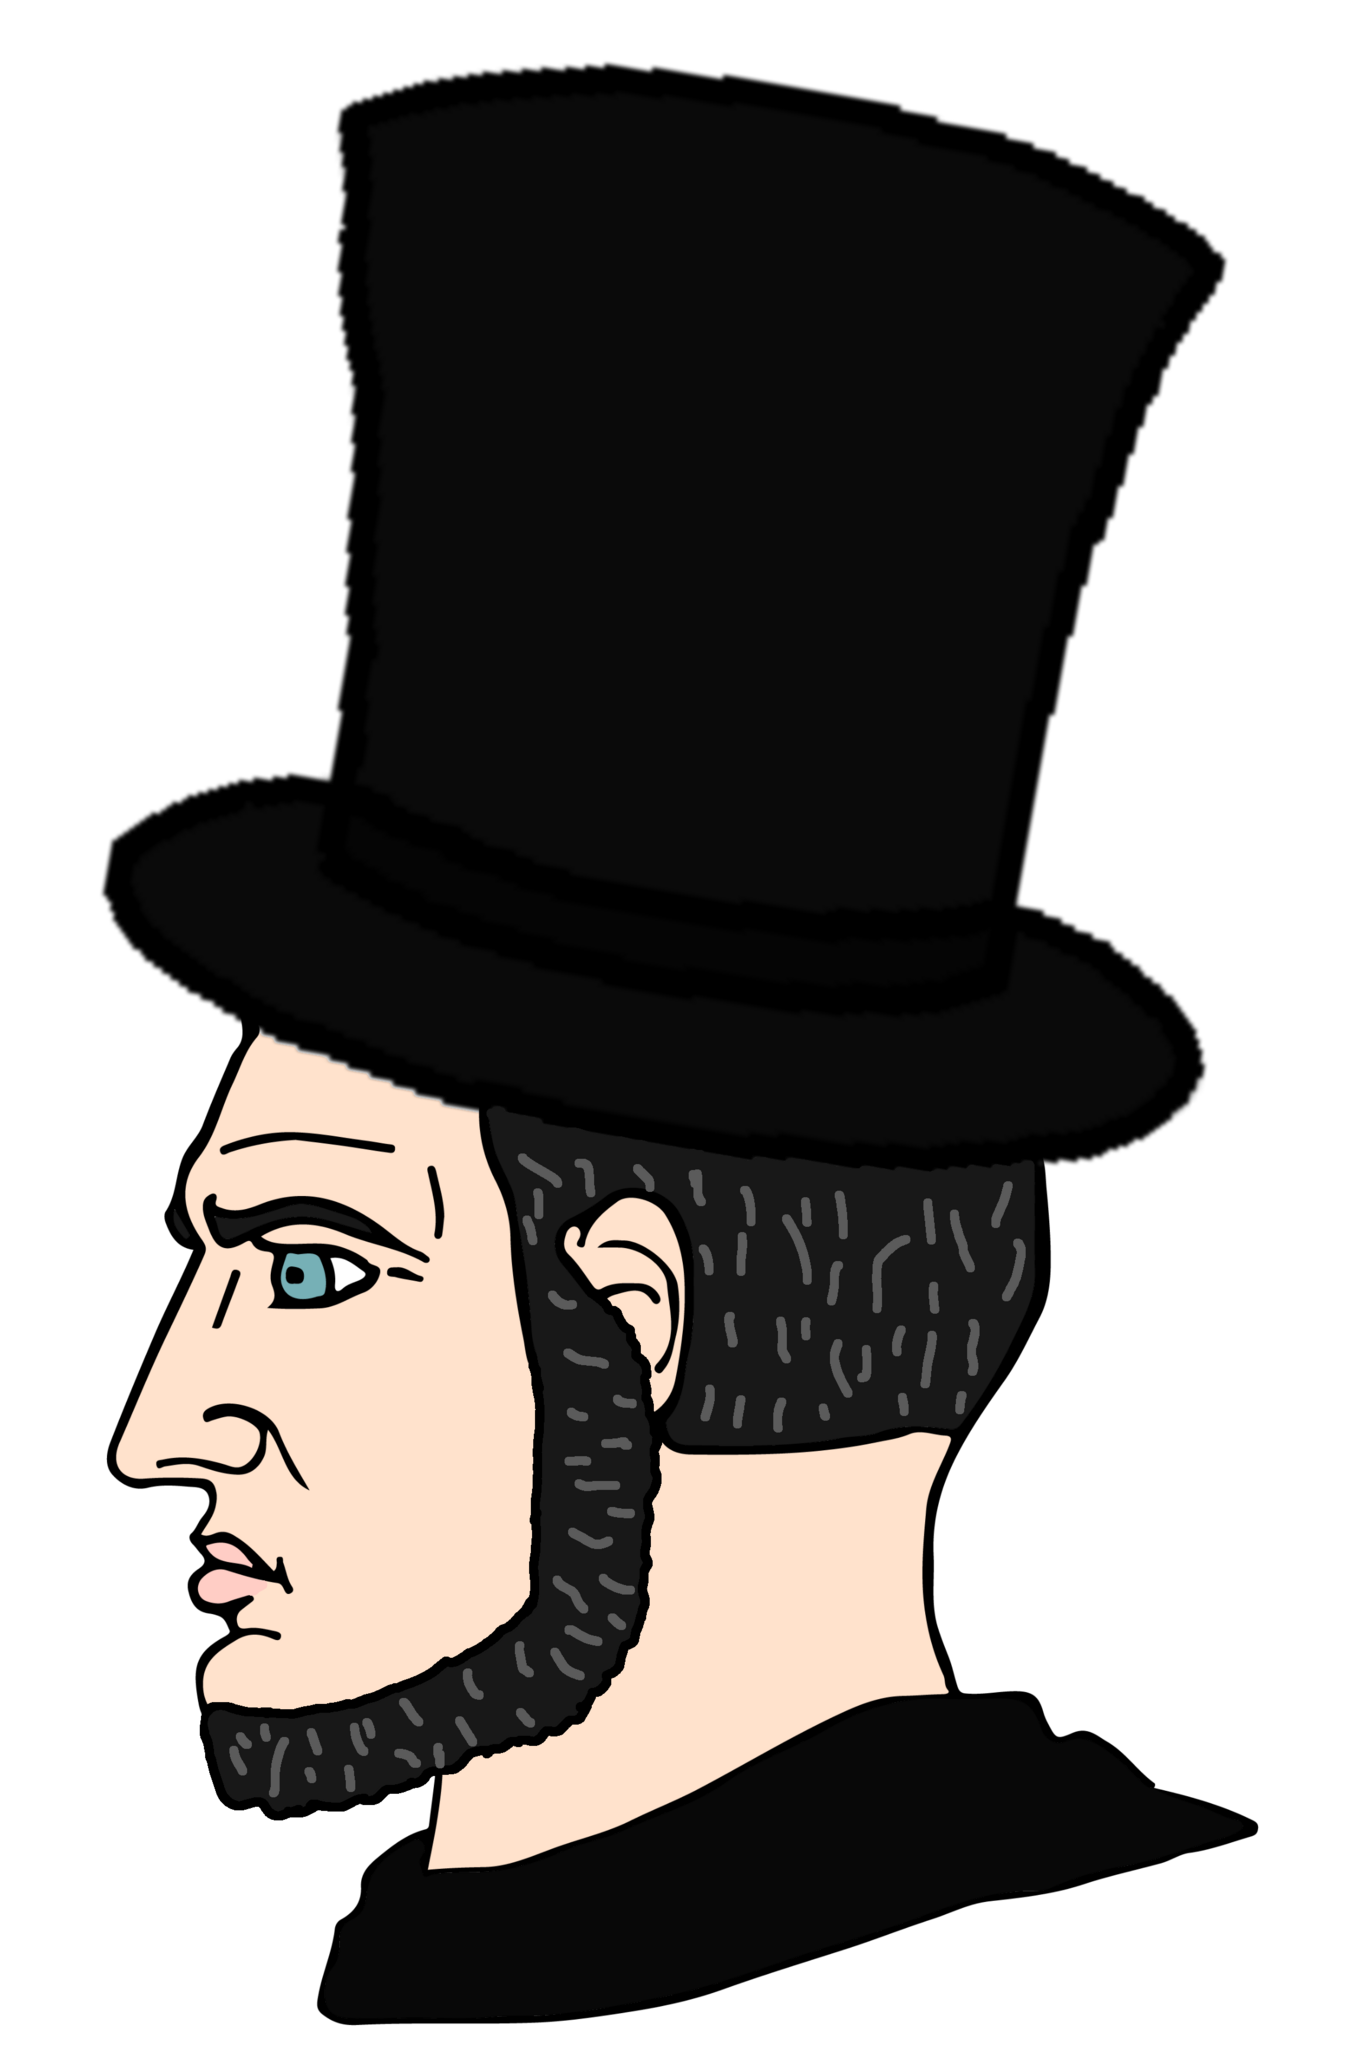
Label: 4_Yes_Chad